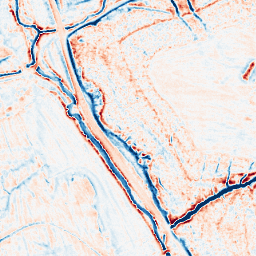
Category: edge_preserving
Decomposition family: anisotropic_diffusion
Decomposition parameters: iterations: 20
kappa: 10
gamma: 0.15
Upsampling method: sinc_blackman
Upsampling parameters: scale: 2
kernel_size: 4
Upsampling scale: 2